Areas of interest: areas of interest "Memorial Hall"
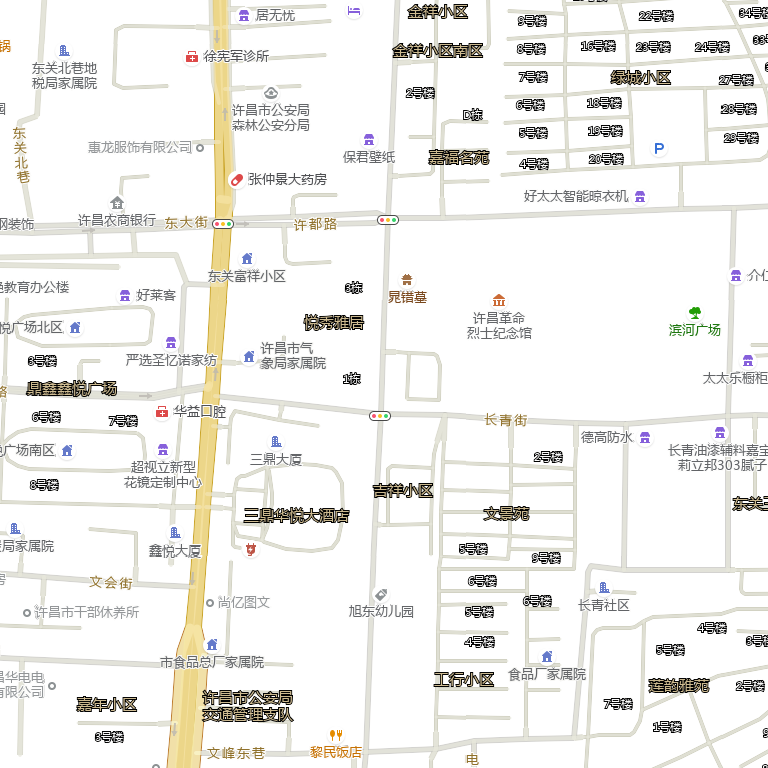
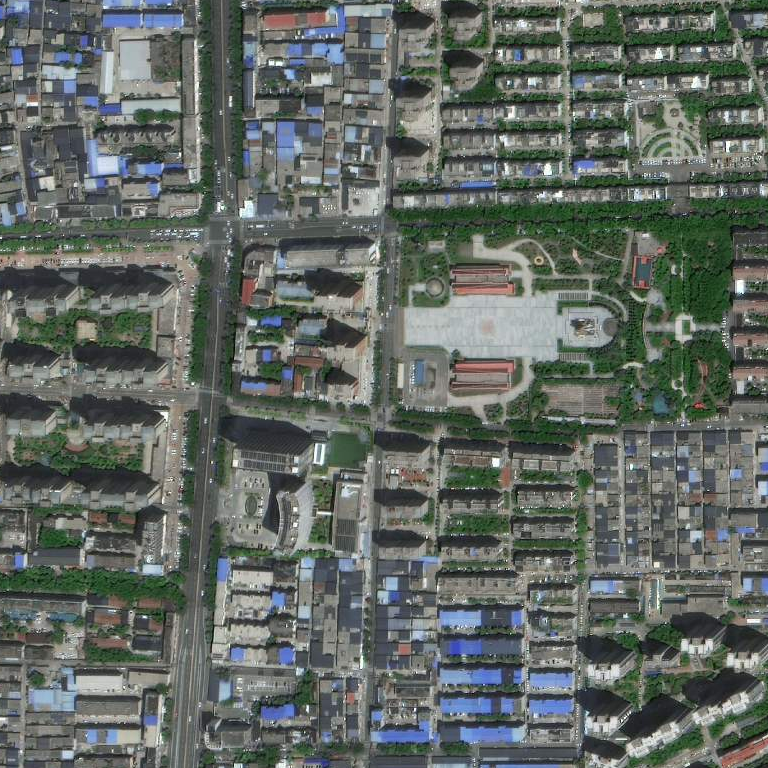